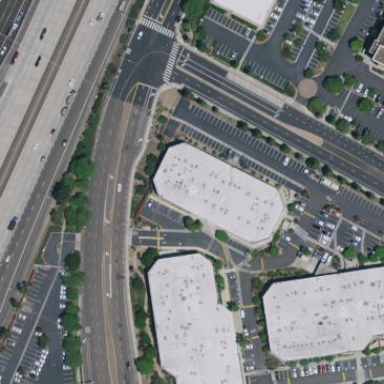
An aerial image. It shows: Office building.